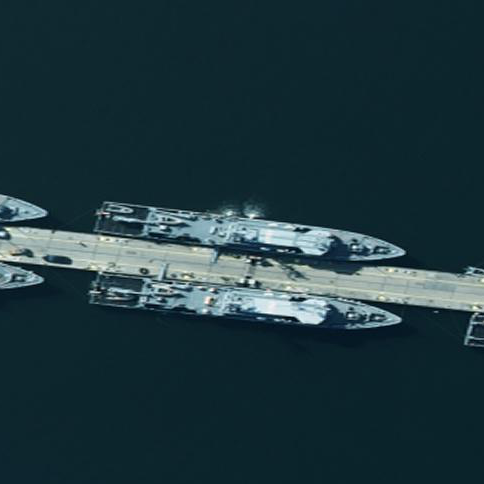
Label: combat